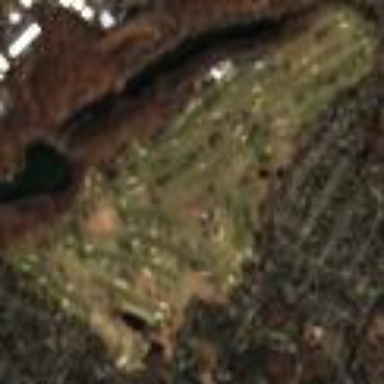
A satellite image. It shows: Golf course.